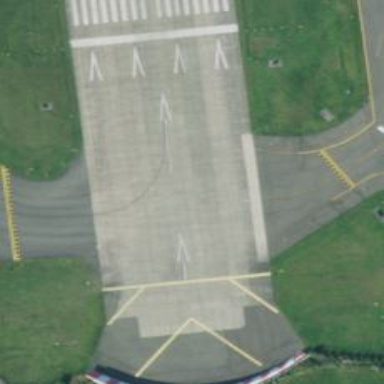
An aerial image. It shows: Asphalt taxiway at the airport.